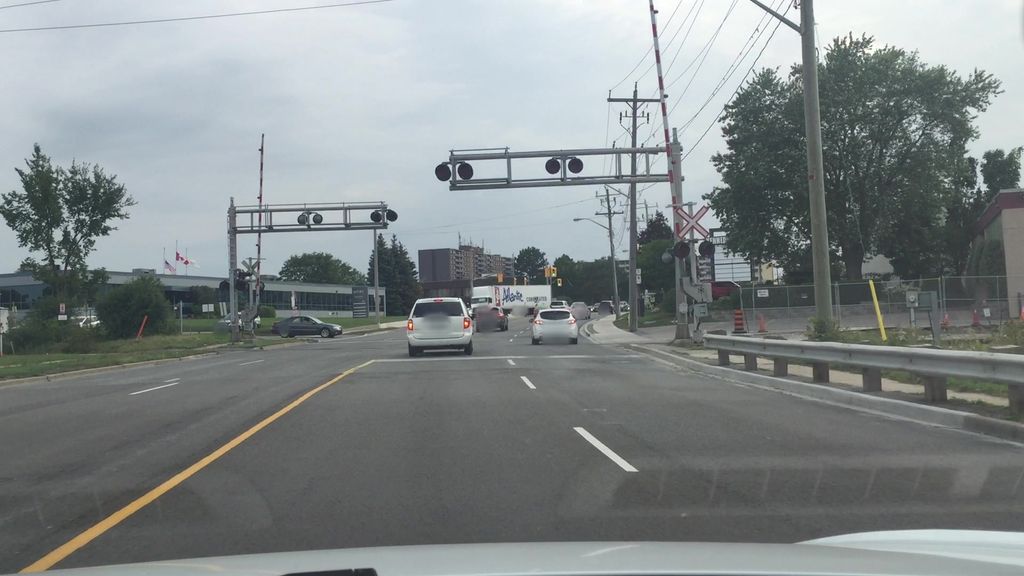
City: toronto